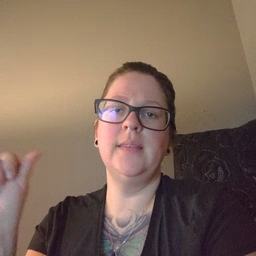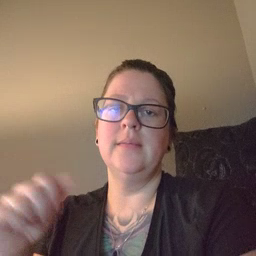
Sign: any